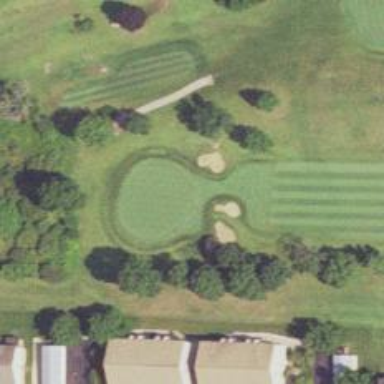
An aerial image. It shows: View of golf hole.